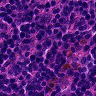
Metastatic tissue present: no